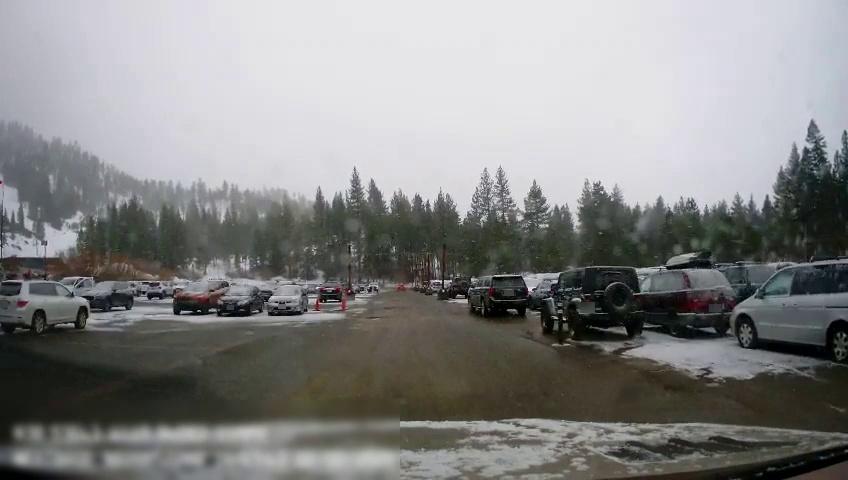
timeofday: Day
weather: Snowy
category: Vehicles | SUV
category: Vehicles | Car
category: Vehicles | SUV
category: Vehicles | Car
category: Vehicles | Car
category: Vehicles | SUV
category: Vehicles | Truck
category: Vehicles | SUV
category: Vehicles | SUV
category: Vehicles | Car
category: Vehicles | SUV
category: Vehicles | SUV
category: Vehicles | SUV
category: Vehicles | Car
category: Vehicles | SUV
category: Drivable Space